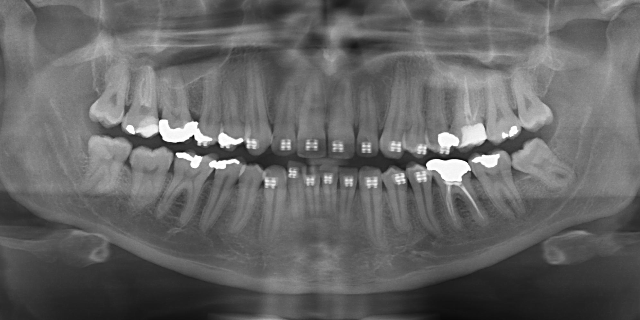
adult